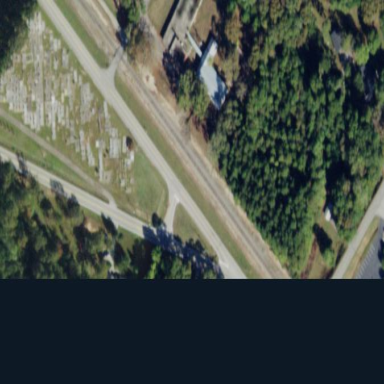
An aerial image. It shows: Graveyard.